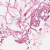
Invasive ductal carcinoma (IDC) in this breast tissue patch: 0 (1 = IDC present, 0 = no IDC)